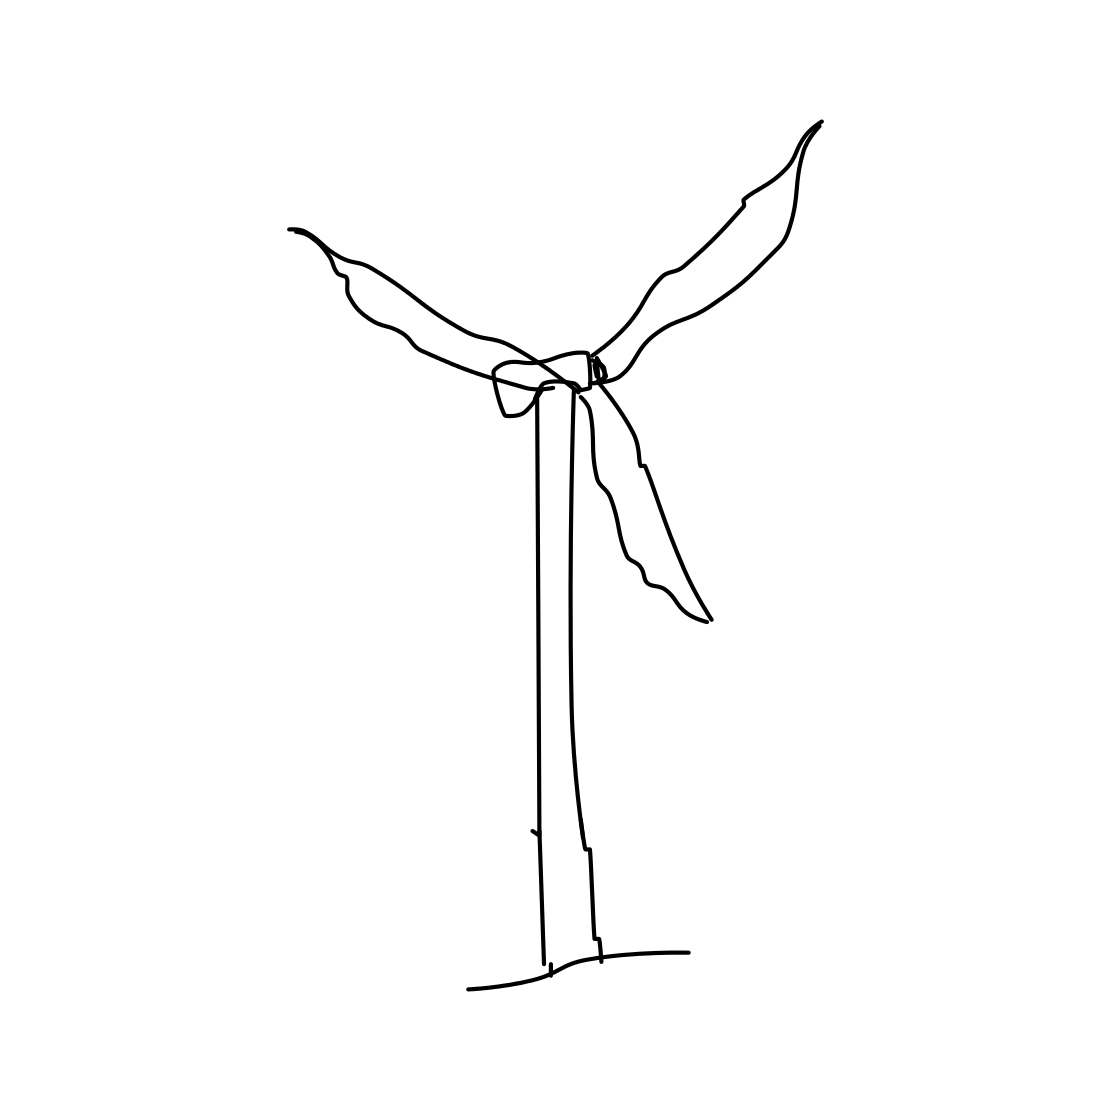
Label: windmill